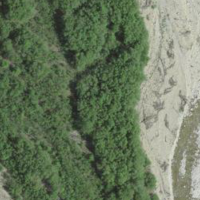
EUNIS habitat code: 45
Species observed at this site:
Argynnis paphia